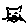
Label: cat